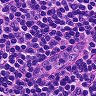
Metastatic tissue present: no